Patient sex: M
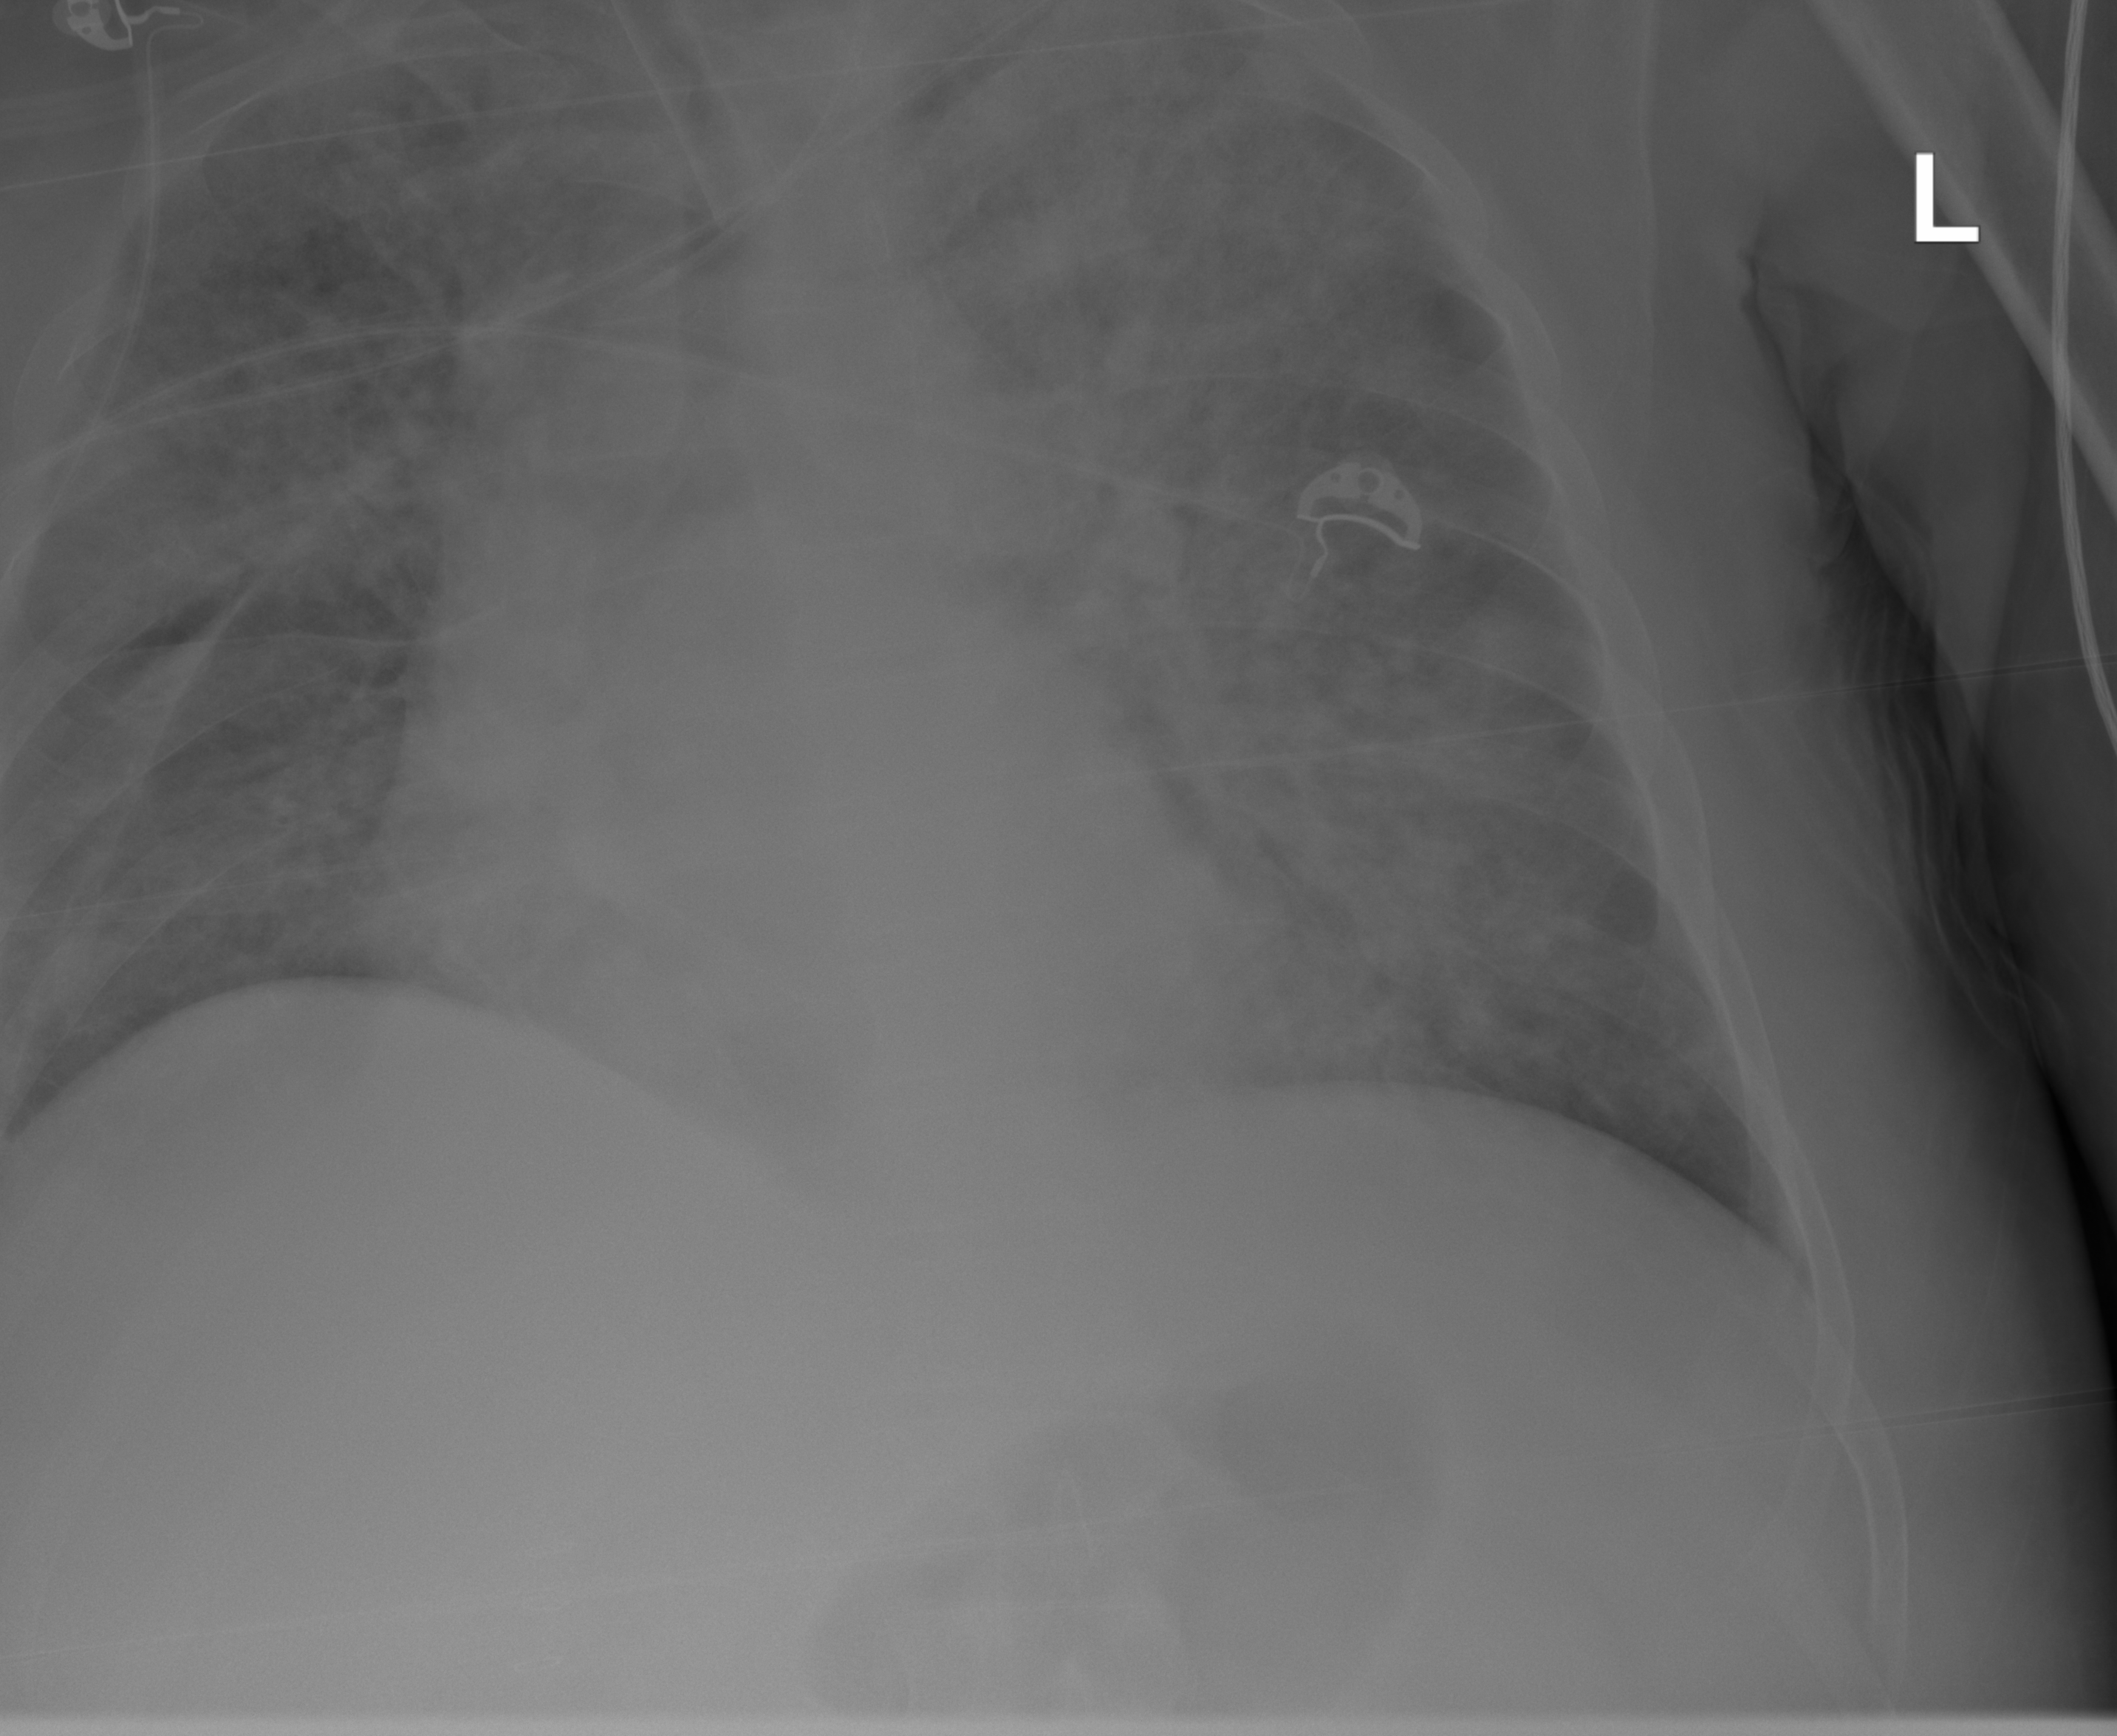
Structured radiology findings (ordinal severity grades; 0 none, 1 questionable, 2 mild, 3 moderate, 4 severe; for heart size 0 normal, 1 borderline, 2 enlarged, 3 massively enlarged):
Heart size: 1
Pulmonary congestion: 0
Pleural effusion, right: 0
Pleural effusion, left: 0
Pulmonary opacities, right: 3
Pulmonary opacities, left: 3
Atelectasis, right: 3
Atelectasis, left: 3